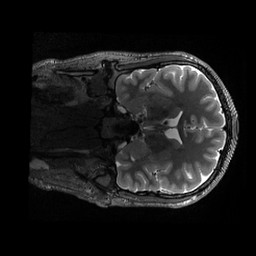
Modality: T2w
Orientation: coronal
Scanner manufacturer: siemens
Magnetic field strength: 3 T
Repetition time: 3.2 s
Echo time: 0.564 s